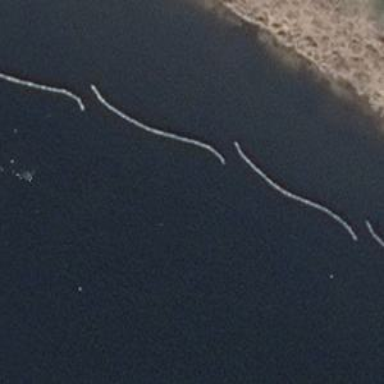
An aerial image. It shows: Breakwater structure.